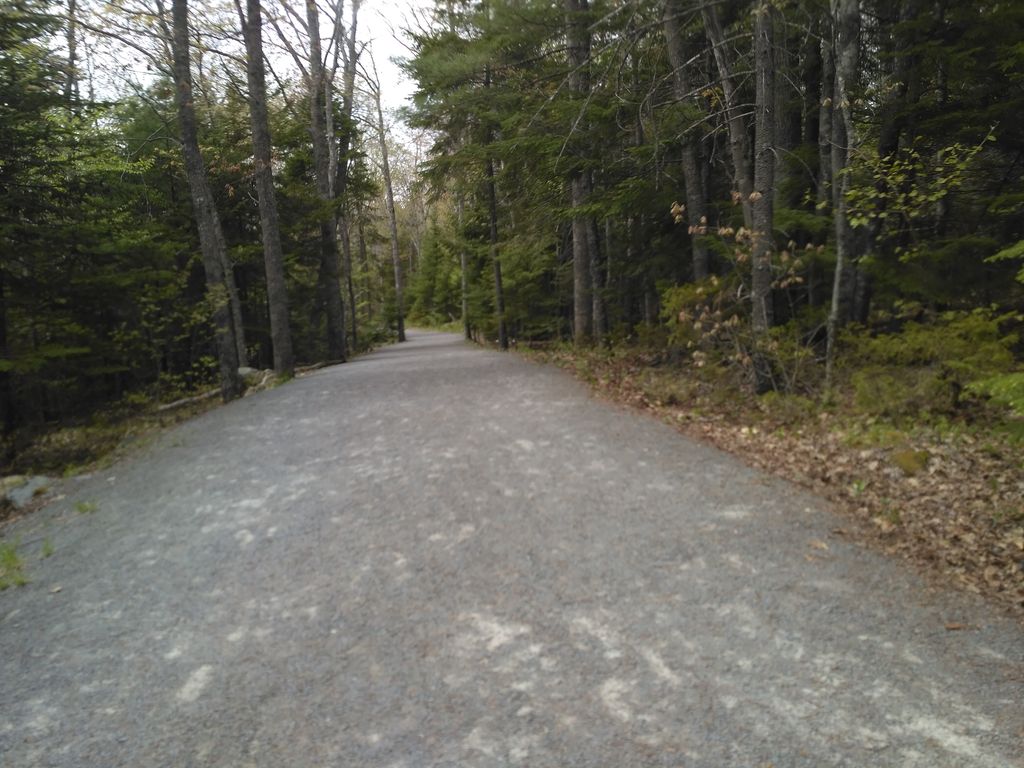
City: halifax